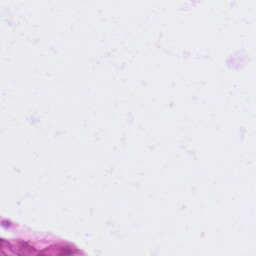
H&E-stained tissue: Lung